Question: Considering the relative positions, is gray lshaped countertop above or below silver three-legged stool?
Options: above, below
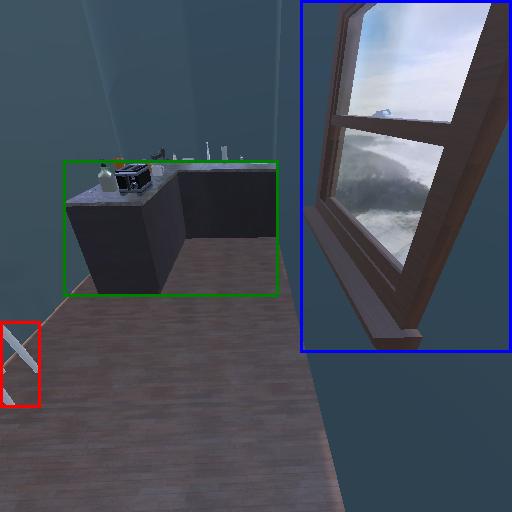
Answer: above